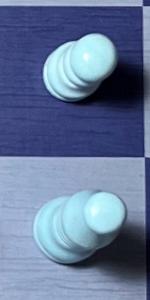
Label: Bishop_White